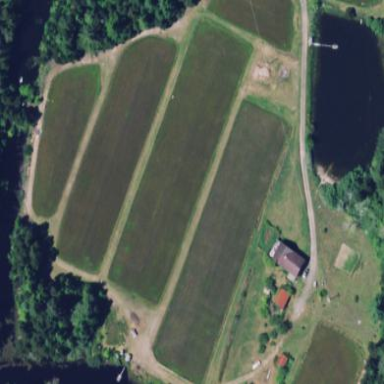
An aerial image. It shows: Farmland with cranberries as the main crop.